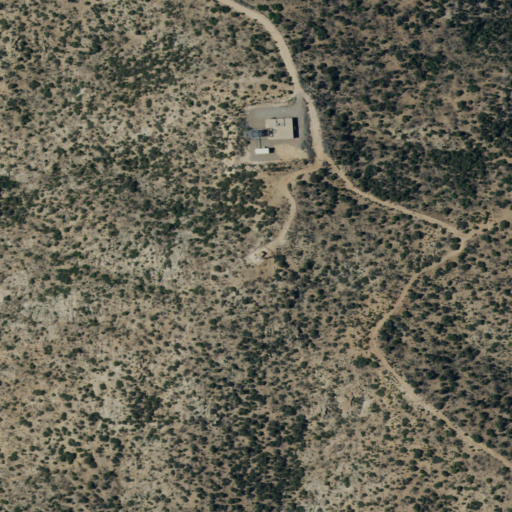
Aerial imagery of mountain in New Mexico named Cerro Piñon containing evergreen forest, grassland, shrub, low intensity development, and open development